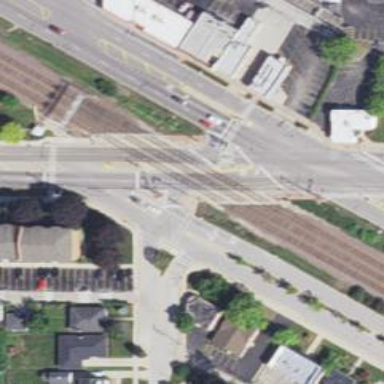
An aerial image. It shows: Railway level crossing.